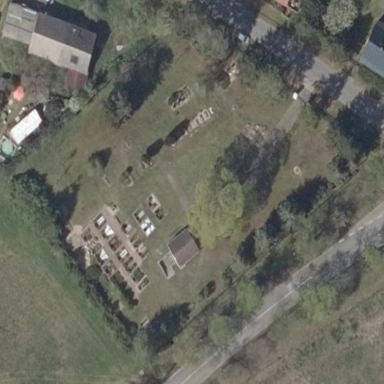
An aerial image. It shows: Cemetery.